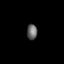
Tissue: prostate
Cell type: T cells
Senescence score: 0.76
Nuclear area (px): 155
Mean DAPI intensity: 103.89